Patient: sex M, age 31
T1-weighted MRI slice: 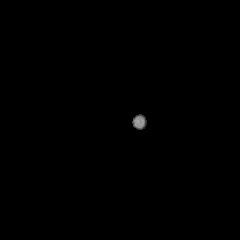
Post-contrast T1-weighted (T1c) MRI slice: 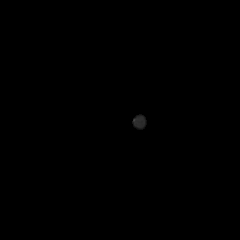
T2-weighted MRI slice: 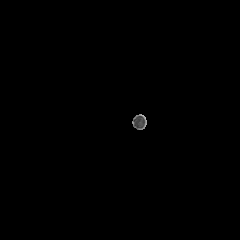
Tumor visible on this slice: no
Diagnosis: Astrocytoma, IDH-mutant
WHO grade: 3